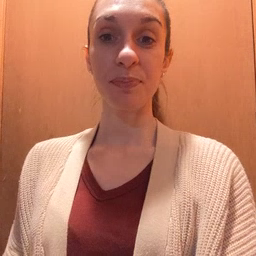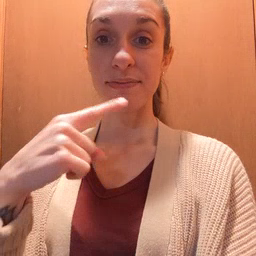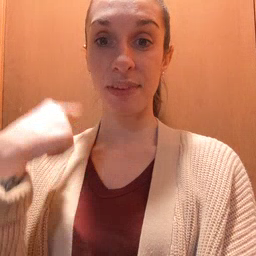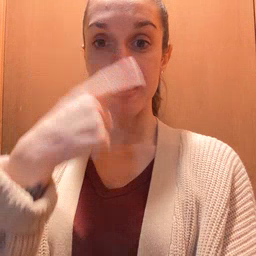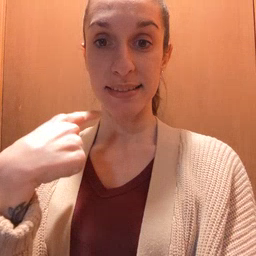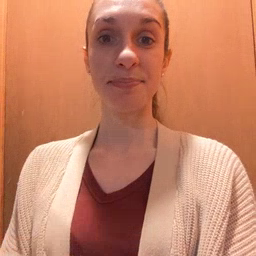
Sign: face